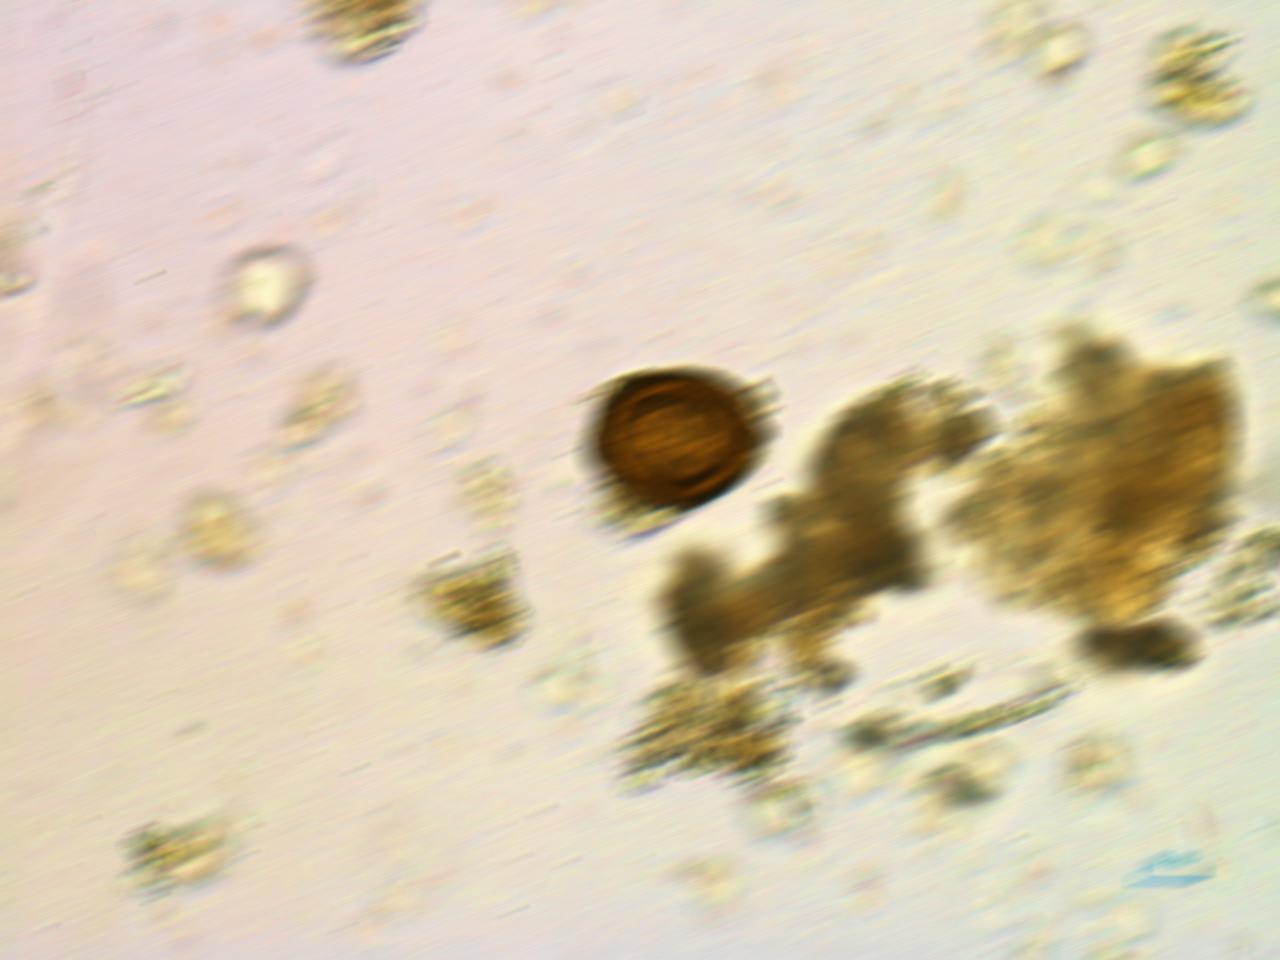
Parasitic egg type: Taenia spp. egg